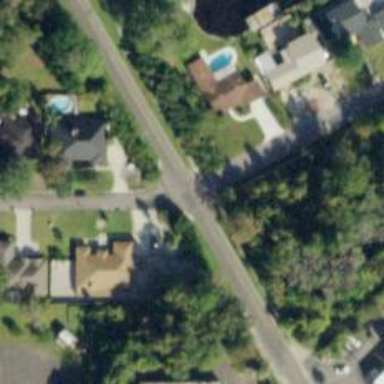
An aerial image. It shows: Unmarked crossing on the road.